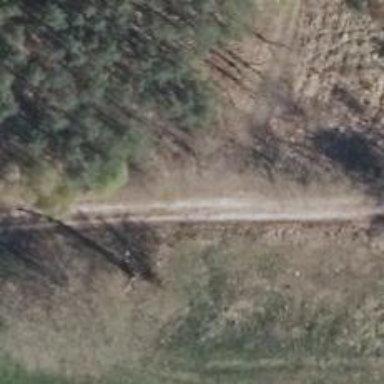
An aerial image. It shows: Dirt track road with grade3 tracktype.